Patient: sex M, age 70
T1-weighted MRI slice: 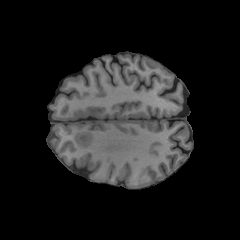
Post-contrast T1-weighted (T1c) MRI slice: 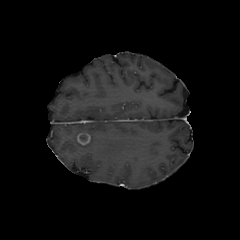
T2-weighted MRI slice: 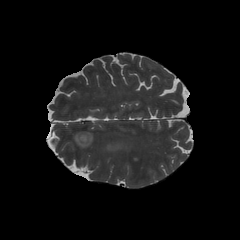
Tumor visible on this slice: yes
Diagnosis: Glioblastoma, IDH-wildtype
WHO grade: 4